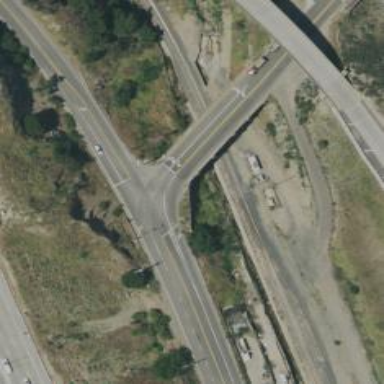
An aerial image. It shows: Asphalt road at the secondary link level.